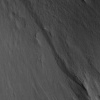
Atmospheric dust classification: not_dusty